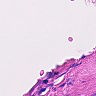
Metastatic tissue present: no